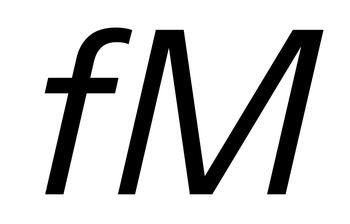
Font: InstrumentSans-Italic_Italic